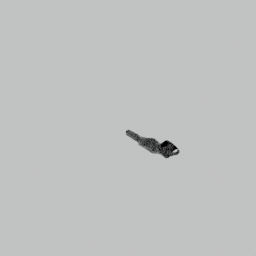
Label: people